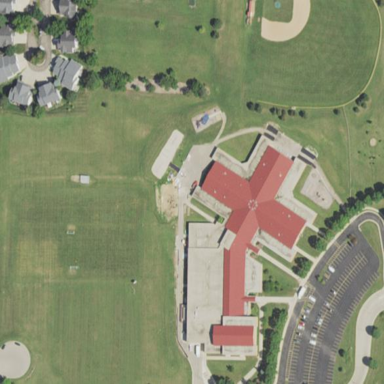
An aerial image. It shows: School building.